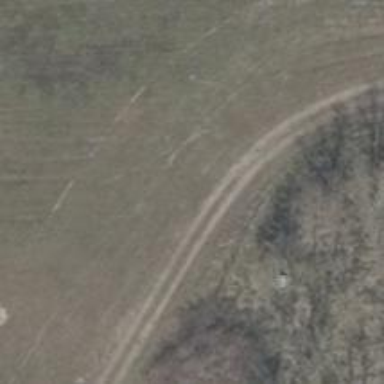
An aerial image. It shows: Track with ground surface. The track is Grade 4.